Question: I'm trying to use hexbin to plot some data on a square axis. I use the following:
'''
import matplotlib.cm as cm
plt.figure()
num_pts = 1000
x = rand(num_pts) * 100
y = rand(num_pts) * 250
x_min = 0
x_max = 150
x_step = 25
y_min = 50
y_max = 300
y_step = 50
s = plt.subplot(1,1,1)
plt.hexbin(x,y,cmap=cm.jet,gridsize=20)
plt.xticks(range(x_min,x_max+x_step,x_step))
plt.yticks(range(y_min,y_max+y_step,y_step))
# square axes
s.axes.set_aspect(1/s.axes.get_data_ratio())
'''
I'd like the axes to be square and I want to set my own xticks/yticks and x-y limits. for some of the axes values, there won't be data and so the counts computed by hexbin should be zero for those -- I would like hexbin to plot that as empty space, rather than leave it "white" / blank if you use the cm.jet colormap.
What I get now is this.
How can I get it to fill the empty space using its colormap? thanks.
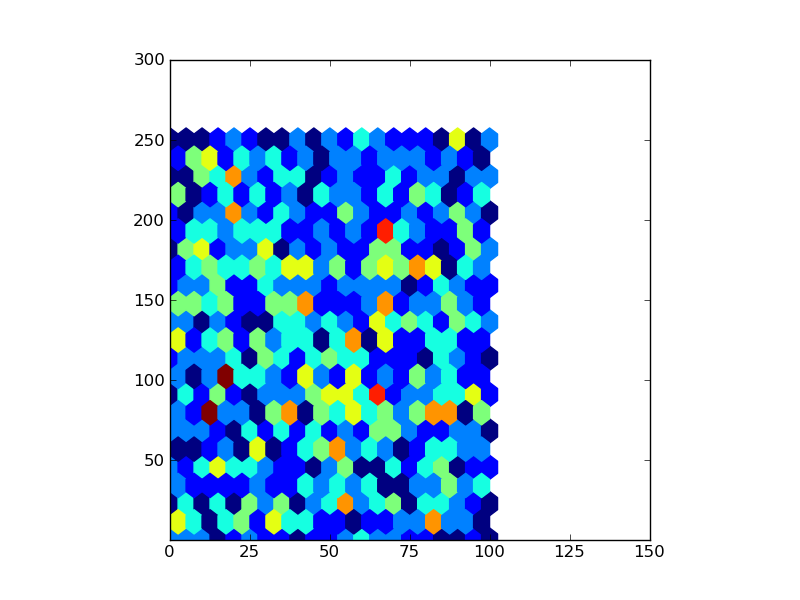
Answer: I believe the answer is to use the extent= keyword argument, as in:
'''
plt.hexbin(x, y, cmap=cm.jet, gridsize = 20, extent=[x_min, x_max, y_min, y_max])
'''